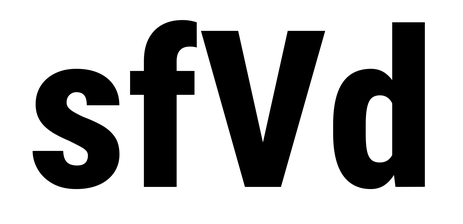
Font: Roboto_Condensed_ExtraBold